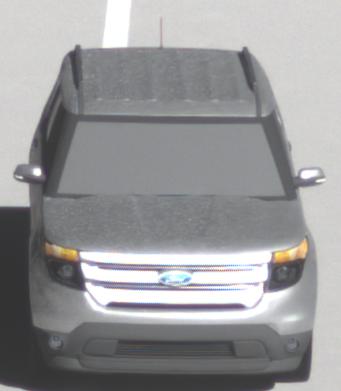
Make: Ford
Model: Explorer
Detailed model: Gen. 5
Model produced from: 2010
Model produced until: 2019
Doors: 5
Color: white
Road condition: dry road
Daytime: morning or afternoon
Contrast: high contrast